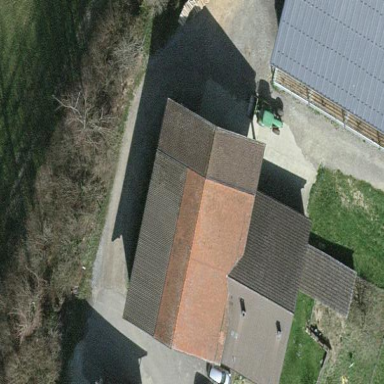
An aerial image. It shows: Rural barn.